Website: macys
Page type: billing-address
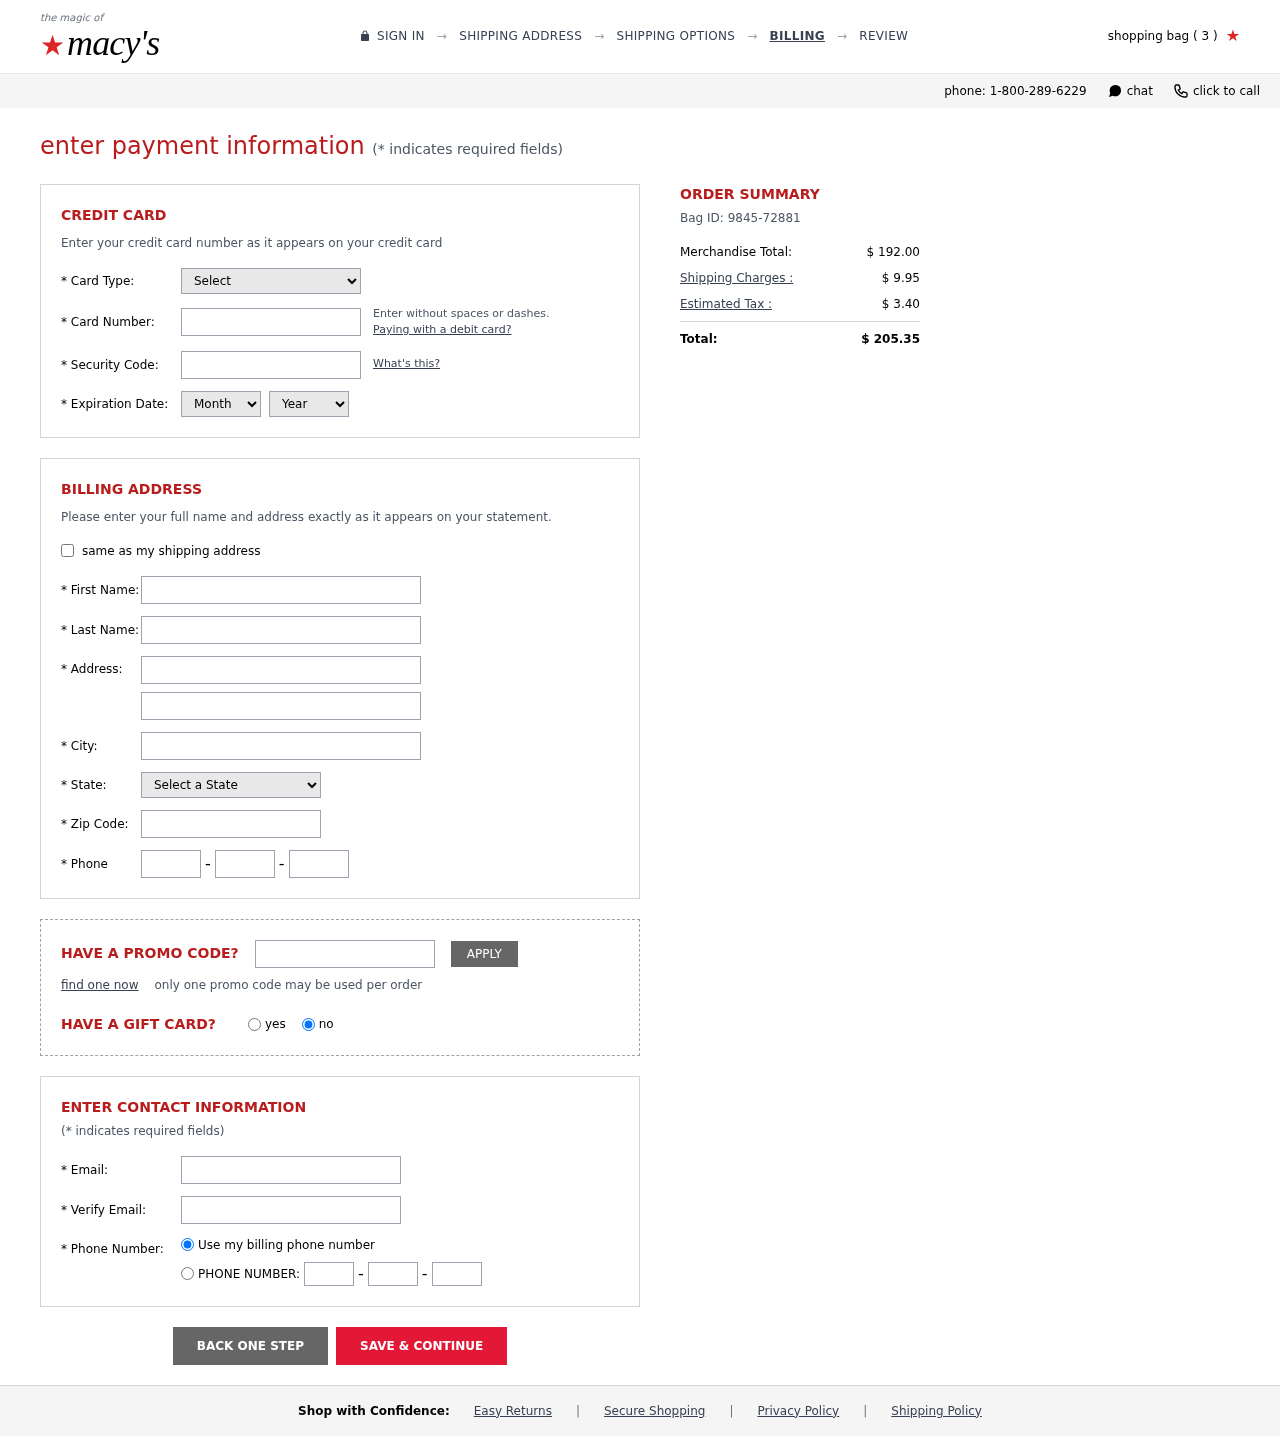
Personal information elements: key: PII_CARD_CVV
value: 5885
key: PII_CARD_EXPIRY_MONTH
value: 04
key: PII_CARD_EXPIRY_YEAR
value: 30
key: PII_CARD_NUMBER
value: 3721 8444 8371 155
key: PII_CARD_TYPE
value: American Express
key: PII_CITY
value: New Jeremiahbury
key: PII_EMAIL
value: brandistanley@yahoo.com
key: PII_FIRSTNAME
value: Brandi
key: PII_LASTNAME
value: Stanley
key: PII_PHONE_AREA
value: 790
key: PII_PHONE_PREFIX
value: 238
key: PII_PHONE_SUFFIX
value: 3980
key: PII_POSTCODE
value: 68774
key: PII_STATE_ABBR
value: MA
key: PII_STREET
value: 885 Michael Spur Suite 032
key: PII_STREET2
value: Apt. 574
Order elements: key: ORDER_NUM_ITEMS
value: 3
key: ORDER_ID
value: Bag ID: 9845-72881
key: ORDER_SUBTOTAL
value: $ 192.00
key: ORDER_SHIPPING_COST
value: $ 9.95
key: ORDER_TAX
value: $ 3.40
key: ORDER_TOTAL
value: $ 205.35